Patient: sex F, age 36
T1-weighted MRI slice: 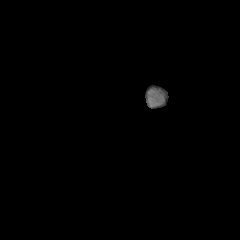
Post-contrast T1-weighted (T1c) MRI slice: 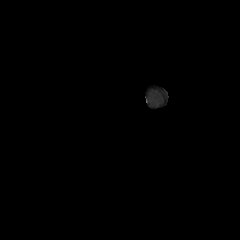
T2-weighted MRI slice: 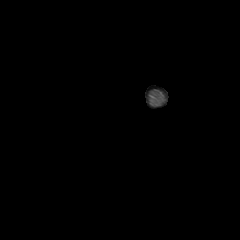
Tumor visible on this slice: no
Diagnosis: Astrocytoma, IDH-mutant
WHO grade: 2